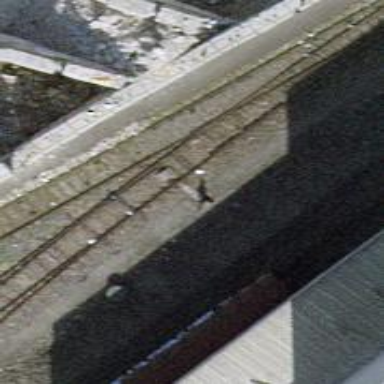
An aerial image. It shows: Railway switch.